Question: I want to make multiple editing page.
But I don't know how to use 'TextBoxFor()', 'TextAreaFor()', 'ValidationMessageFor()' in a 'foreach' loop.
'''
@foreach (var note in Model.noteList)
{
using(Html.BeginForm()){
@Html.Hidden("id", note.id);
<div class="userIdArea"><b>@note.userId</b></div>
<div class="noteArea">@note.content</div>
<br />
<div class="editor-label">
@Html.LabelFor(model => model.note.userId)
</div>
<div class="editor-field">
@Html.TextBoxFor(model => model.note.userId, new { @Value = note.userId })
@Html.ValidationMessageFor(model => model.note.userId)
</div>
<div class="editor-field">
@Html.TextAreaFor(note => note.noteList)
@Html.ValidationMessageFor(model => model.note.content)
</div>
<input type="submit" value="Edit" />
}
}
'''
The code above cannot set the textarea value, and I don't think it's the right way to do that.
EDIT )
I changed code like this,
'''
@foreach (var note in Model.noteList)
{
using(Html.BeginForm()){
@Html.Hidden("note.id", note.id);
<div class="userIdArea"><b>@note.userId</b></div>
<div class="noteArea">@note.content</div>
<br />
<div class="editor-label">
@Html.LabelFor(model => model.note.userId)
</div>
<div class="editor-field">
@Html.TextBoxFor(model => note.userId)
@Html.ValidationMessageFor(model => note.userId)
</div>
<div class="editor-field">
@Html.TextAreaFor(model => note.content)
@Html.ValidationMessageFor(_ => note.content)
</div>
<input type="submit" value="Edit" />
}
}
'''
and I still have problem with using ValidationMessageFor().
I make only one content empty and submit form then it happens like this,

How should I do put ValidationMessage on right place?
[EDIT #2]
Yes, I have create form too in same view,
the View code is like this,
'''
@model MemoBoard.Models.NoteViewModel
@{
ViewBag.Title = "Index";
Layout = "~/Views/Shared/_Layout.cshtml";
}
<h2>Note</h2>
<br /><br />
@using(Html.BeginForm()){
<div class="editor-label">
@Html.LabelFor(model => model.note.userId)
</div>
<div class="editor-field">
@Html.TextBoxFor(model => model.note.userId)
@Html.ValidationMessageFor(model => model.note.userId)
</div>
<div class="editor-label">
@Html.LabelFor(model => model.note.content)
</div>
<div class="editor-field">
@Html.TextAreaFor(model => model.note.content, new { rows = 4})
@Html.ValidationMessageFor(model => model.note.content)
</div>
<input type="submit" value ="Save" />
} @* //End create form *@
<!-- List Area -->
@foreach (var note in Model.noteList)
{
using(Html.BeginForm()){
@Html.Hidden("note.id", note.id);
@Html.EditorForModel()
<div class="userIdArea"><b>@note.userId</b></div>
<div class="noteArea">@note.content</div>
<br />
<div class="editor-label">
@Html.LabelFor(model => model.note.userId)
</div>
<div class="editor-field">
@Html.EditorFor(model => note.userId, new { id = "A"})
@Html.ValidationMessageFor(model => note.userId)
</div>
<div class="editor-field">
@Html.TextAreaFor(model => note.content)
@Html.ValidationMessageFor(model => note.content)
</div>
<input type="submit" value="Edit" />
}
}
'''
And,
Model,
'''
public class Note
{
[Key]
public int id { get; set; }
[Required(ErrorMessage="Content is required")]
[DisplayName("Note")]
public string content { get; set; }
public DateTime date { get; set; }
[Required(ErrorMessage = "User ID is required")]
[DisplayName("User ID")]
public string userId {get; set;}
public Boolean isPrivate { get; set; }
public virtual ICollection<AttachedFile> AttachedFiles { get; set; }
}
'''
View Model,
'''
public class NoteViewModel
{
public IEnumerable<Note> noteList { get; set; }
public Note note { get; set; }
}
'''
Controller,
'''
public ActionResult Index()
{
var notes = unitOfWork.NoteRepository.GetNotes();
return View(new NoteViewModel(){noteList=notes.ToList(), note = new Note()});
}
[HttpPost]
public ActionResult Index(Note note)
{
try
{
if (ModelState.IsValid)
{
unitOfWork.NoteRepository.InsertNote(note);
unitOfWork.Save();
return RedirectToAction("Index");
}
}catch(DataException){
ModelState.AddModelError("", "Unable to save changes. Try again please");
}
var notes = unitOfWork.NoteRepository.GetNotes();
return View(new NoteViewModel() { noteList = notes.ToList(), note = new Note() });
}
'''
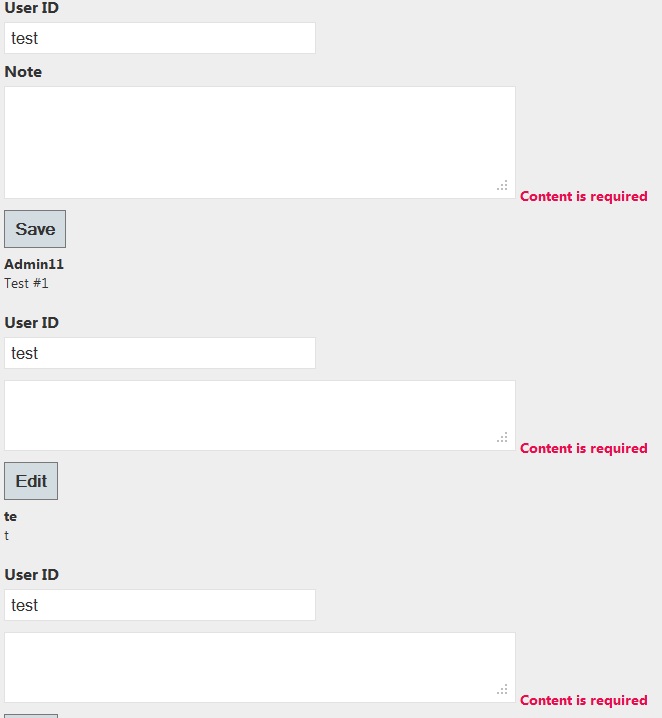
Answer: You can actually do this if you want (don't need to use the 'model'):
'''
@Html.LabelFor(model => note.userId)
@Html.ValidationMessageFor(model => note.userId)
@Html.ValidationMessageFor(model => note.content)
'''
Sometimes I change the lambda variable name to '_', to show that the 'model' is not important (but it's optional if you want):
'''
@Html.LabelFor(_ => note.userId)
@Html.ValidationMessageFor(_ => note.userId)
@Html.ValidationMessageFor(_ => note.content)
'''